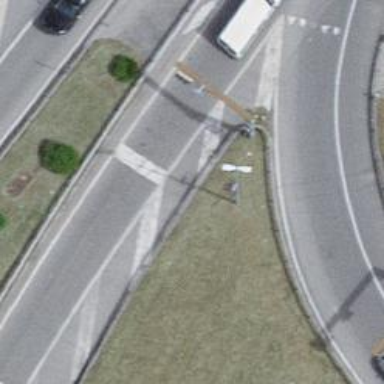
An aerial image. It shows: Road with traffic signals.